Question: I need to change a row view background color to blue, it's something like this:

the xml :
'''
<?xml version="1.0" encoding="utf-8"?>
<RelativeLayout xmlns:android="http://schemas.android.com/apk/res/android"
android:id="@+id/layout"
android:layout_width="@dimen/main_info_cell_view_width"
android:layout_height="@dimen/main_info_cell_view_height"
android:background="@color/main_info_cell_background_color" >
<FrameLayout
android:id="@+id/pic_frame"
android:layout_width="@dimen/channel_pic_background_widht"
android:layout_height="wrap_content"
android:layout_alignParentLeft="true" >
<View
android:id="@+id/channel_pic_background"
android:layout_width="match_parent"
android:layout_height="match_parent"
android:background="@color/main_info_cell_pic_background_color" />
<ImageView
android:id="@+id/channel_pic"
android:layout_width="wrap_content"
android:layout_height="wrap_content"
android:layout_gravity="center"
android:src="@drawable/c__no_image" />
</FrameLayout>
<View
android:id="@+id/divider"
android:layout_width="@dimen/main_info_cell_divider_widht"
android:layout_height="match_parent"
android:layout_toRightOf="@+id/pic_frame"
android:background="@color/main_info_cell_divider_color" />
<TextView
android:id="@+id/title"
android:layout_width="wrap_content"
android:layout_height="wrap_content"
android:layout_marginLeft="@dimen/title_margin_left"
android:layout_marginRight="@dimen/title_margin_right"
android:layout_marginTop="@dimen/title_margin_top"
android:layout_toRightOf="@+id/divider"
android:ellipsize="end"
android:lines="2"
android:textColor="@color/main_info_cell_title_color"
android:textSize="@dimen/title_text_size" />
<TextView
android:id="@+id/time"
android:layout_width="wrap_content"
android:layout_height="wrap_content"
android:layout_alignParentBottom="true"
android:layout_marginBottom="@dimen/time_margin_bottom"
android:layout_marginLeft="@dimen/time_margin_left"
android:layout_toRightOf="@+id/divider"
android:textColor="@color/main_info_cell_time_color"
android:textSize="@dimen/time_text_size" />
<TextView
android:id="@+id/pos_number"
android:layout_width="wrap_content"
android:layout_height="wrap_content"
android:layout_alignParentRight="true"
android:layout_centerVertical="true"
android:layout_marginRight="@dimen/pos_nr_margin_right"
android:textColor="@color/main_info_cell_pos_nr_color"
android:textSize="@dimen/pos_nr_size" />
</RelativeLayout>
'''
I tried using a selector for the row but the problem is that the selector changes only the background color of the view and the black square that is under the ImageView still remains black, how can i change its color along with the row background?
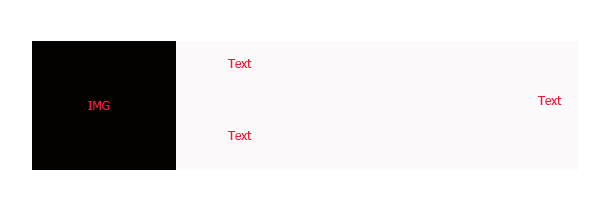
Answer: Use a 'StateListDrawable' as your background to the root/parent 'ViewGroup' of the hierarchy.
Thus, 'android:background="@drawable/mystatelistdrawable"' where 'mystatelistdrawable' is the file laid out using <URL>.
You might also want to look at <URL>.